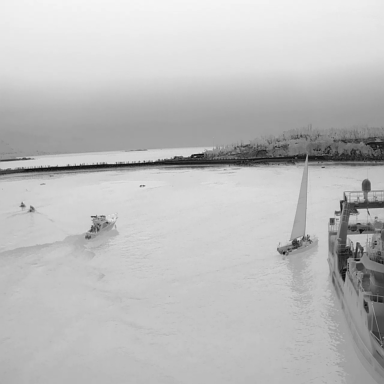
There are five objects shown in the infrared image, including three canoes, a sailboat, and a container_ship.